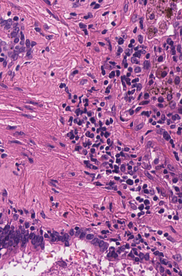
Tumor epithelial tissue: yes
Tumor-associated stroma tissue: yes
Normal tissue: no